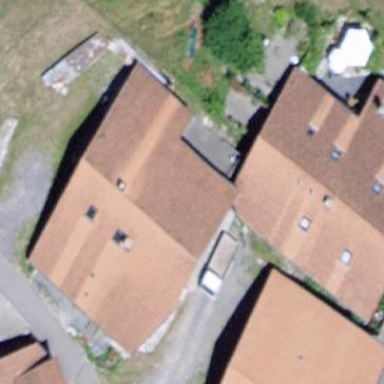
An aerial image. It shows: Residential building.